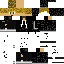
A male human skin with dark skin, wearing blonde long hair dressed in a gold hoodie and brown pants, featuring a closed mouth.